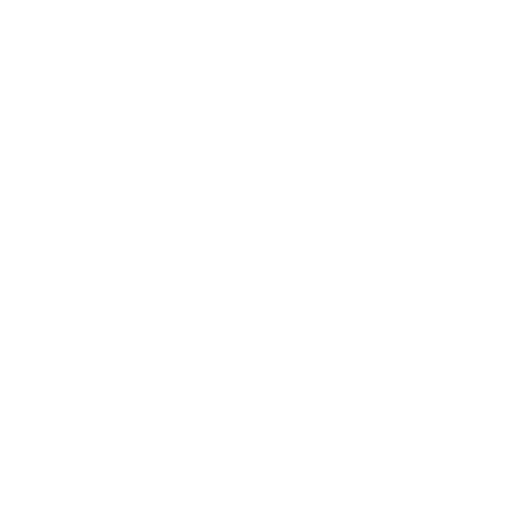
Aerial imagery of bar in Michigan named Gull Island Reef containing only open water